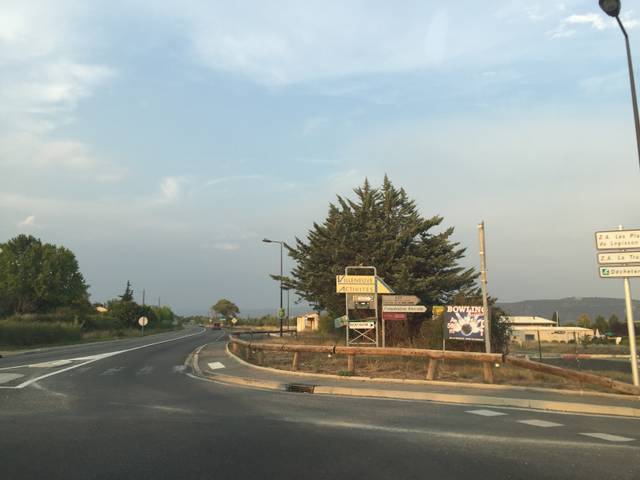
Region: France
Coordinates: 43.889, 5.87